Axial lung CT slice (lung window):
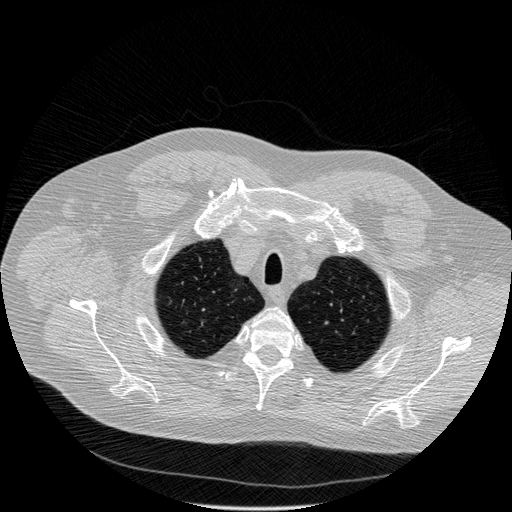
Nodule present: no